Question: In my website I have (for the sake of the example) 3 divs.
the layout always stays the same, but the content of each div is derived every time from a different file.
as you can see in the picture below: (every small square is a different file)

so, in my first div there could be one of three possible files: red.html, yellow.html, and green.html.
and so on for the rest of the divs accordingly.
How can I create this layout, without having to copy the entire code for all possible combinations?
failed attempt:
I tried to use a masterpage, but in a master page, some content always stays static.
in my example, all the content on the page changes, with no regards to the other divs.
How can I create a layout to which I can just say:
'''
for div1 use yellow.html
for div2 use orange.html
and for div 3 use grey.html
'''
If I fail to explain myself fully, please drop a comment and i'll edit the post.
I am really struggling here :
Thanks everyone!
I'll add sample code of using masterpages to illustrate my problem
this is my master page. it has 2 divs. one is floated left, and the other is floated right.
'''
<%@ Master Language="VB" CodeFile="MasterPage.master.vb" Inherits="MasterPage" %>
<!DOCTYPE html>
<html xmlns="http://www.w3.org/1999/xhtml">
<head runat="server">
<title></title>
</head>
<body>
<form id="form1" runat="server">
<div style="width:50%;float:left;">
<asp:ContentPlaceHolder id="CPHL" runat="server">
</asp:ContentPlaceHolder>
</div>
<div style="width:50%;float:right;">
<asp:ContentPlaceHolder id="CPHR" runat="server">
</asp:ContentPlaceHolder>
</div>
</form>
</body>
</html>
'''
here is a webform for the left side:
'''
<%@ Page Title="" Language="VB" MasterPageFile="~/MasterPage.master" AutoEventWireup="false" CodeFile="Default.aspx.vb" Inherits="_Default" %>
<asp:Content ID="Content2" ContentPlaceHolderID="CPHL" Runat="Server">
This is the left side
</asp:Content>
'''
here if a webform for my right side:
'''
<%@ Page Title="" Language="VB" MasterPageFile="~/MasterPage.master" AutoEventWireup="false" CodeFile="Default2.aspx.vb" Inherits="_Default2" %>
<asp:Content ID="Content2" ContentPlaceHolderID="CPHR" Runat="Server">
This is the Right side
</asp:Content>
'''
if I open the first file, I'll only see the left side, if I open the second file, I'll only see the right side.
obviously, this is not the way to go.
I can instead create a nested masterpage that displays the left side automatically and then have the second file (that displays the right side) to display both sides using the master page but, then I would not be able to change the left side without creating a new master page.
the solution I'm looking for is something like this:
'''
<html xmlns="http://www.w3.org/1999/xhtml">
<head runat="server">
<title></title>
</head>
<body>
<form id="form1" runat="server">
<div style="width:50%;float:left;">
<asp:ContentPlaceHolder id="CPHL" runat="server">
here I decide which file I want to include
</asp:ContentPlaceHolder>
</div>
<div style="width:50%;float:right;">
<asp:ContentPlaceHolder id="CPHR" runat="server">
here I decide which file I want to include
</asp:ContentPlaceHolder>
</div>
</form>
</body>
</html>
'''
so it's a strategy of top down instead of bottom up.
so I could say in the main file:
for the left side include anyfile_no312.html
and in the right side include anyfile_no_839.html
and I would be able to change the content of the separate divs independently.
in classic asp I could have a file like this:
'''
<div id="container">
<!--#include file="header.asp"-->
<div id="main">
<!--#include file="Story.asp"-->
<div id="sidebar">
<!--#include file="quicklinks.asp"-->
<!--#include file="Menu2.asp"-->
</div>
</div>
<div id="footer">
<!--#include file="footer.asp"-->
</div>
'''
in this case I can specifically add more menus to a certain page, or remove the footer from a certain page and so on. it allows me to easily edit the content of the page without having to create tons of possibilities.
how can I translate this classic asp example to asp.net working code?
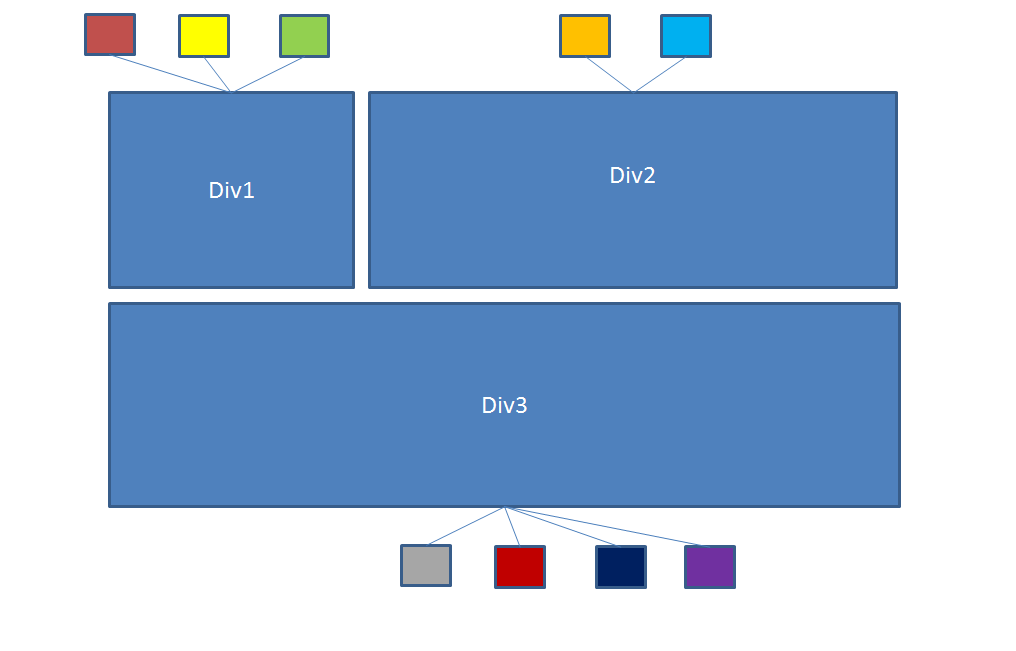
Answer: Wrap up your colour-coded files in user controls and use content placeholders:
Master page:
'''
<asp:ContentPlaceHolder id="Div1" runat="server">
<p>Some optional default content</p>
</asp:ContentPlaceHolder>
'''
ASPX page:
'''
<asp:Content ContentPlaceHolderId="Div1" runat="server">
<MyPrefix:MyControl runat="server" />
</asp:Content>
'''
To explain further:
You would have one master page with three content placeholders:
'''
<asp:ContentPlaceHolder id="Div1" runat="server"></asp:ContentPlaceHolder>
<asp:ContentPlaceHolder id="Div2" runat="server"></asp:ContentPlaceHolder>
<asp:ContentPlaceHolder id="Div3" runat="server"></asp:ContentPlaceHolder>
'''
Then, you would have a user control for each of your colours. Now, suppose you want Red, Orange and Purple. Create a page that looks like this:
'''
<asp:Content ContentPlaceHolderId="Div1" runat="server">
<Colours:Red runat="server" />
</asp:Content>
<asp:Content ContentPlaceHolderId="Div2" runat="server">
<Colours:Orange runat="server" />
</asp:Content>
<asp:Content ContentPlaceHolderId="Div3" runat="server">
<Colours:Purple runat="server" />
</asp:Content>
'''
You can just create pages like the above that have whatever combination of "colours" you need.